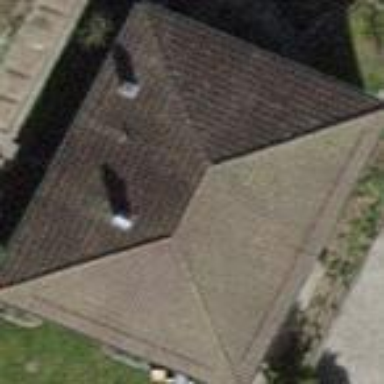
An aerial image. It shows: Building with tiled roof.